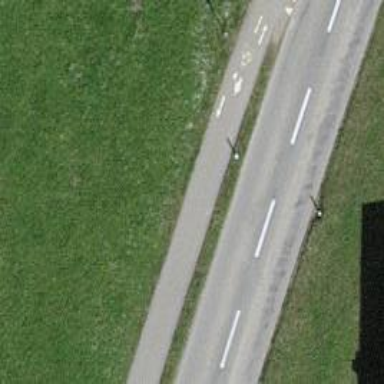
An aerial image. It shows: Cycleway.